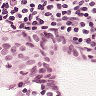
Metastatic tissue present: yes